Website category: sports
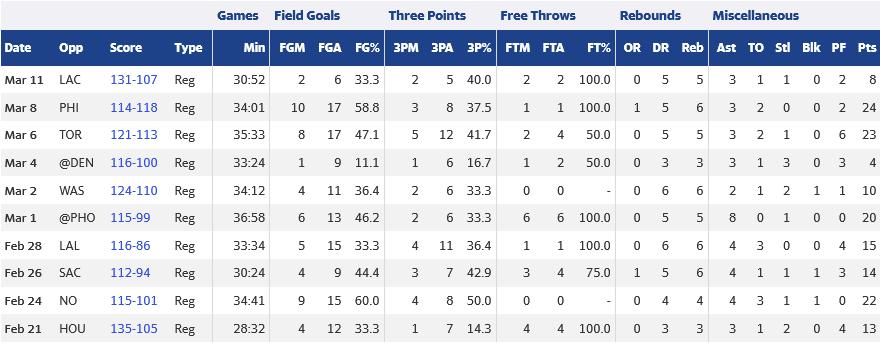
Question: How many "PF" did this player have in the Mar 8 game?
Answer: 2

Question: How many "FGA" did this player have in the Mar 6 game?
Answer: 17

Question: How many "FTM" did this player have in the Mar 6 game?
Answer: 2

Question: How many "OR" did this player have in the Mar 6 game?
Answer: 0

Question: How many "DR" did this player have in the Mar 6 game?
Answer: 5

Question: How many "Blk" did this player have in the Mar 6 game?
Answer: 0

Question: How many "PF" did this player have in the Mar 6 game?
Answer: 6

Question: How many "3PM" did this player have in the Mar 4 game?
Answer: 1

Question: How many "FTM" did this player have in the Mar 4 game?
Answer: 1

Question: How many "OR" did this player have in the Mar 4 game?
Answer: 0

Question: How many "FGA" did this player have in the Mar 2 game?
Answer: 11

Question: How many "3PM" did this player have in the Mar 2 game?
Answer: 2

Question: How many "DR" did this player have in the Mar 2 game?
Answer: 6

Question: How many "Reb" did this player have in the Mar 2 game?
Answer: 6

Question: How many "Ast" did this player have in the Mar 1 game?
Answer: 8

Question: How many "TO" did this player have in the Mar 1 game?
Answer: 0

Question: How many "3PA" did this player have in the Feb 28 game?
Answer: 11

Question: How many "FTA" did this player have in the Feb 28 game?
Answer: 1

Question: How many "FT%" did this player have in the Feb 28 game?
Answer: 100.0

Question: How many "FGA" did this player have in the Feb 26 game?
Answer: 9

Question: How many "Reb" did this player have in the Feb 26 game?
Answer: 6

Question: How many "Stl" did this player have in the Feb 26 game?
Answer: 1

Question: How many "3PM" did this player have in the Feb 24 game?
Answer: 4

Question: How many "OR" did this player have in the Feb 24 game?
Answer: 0

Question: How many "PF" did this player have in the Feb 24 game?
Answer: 0

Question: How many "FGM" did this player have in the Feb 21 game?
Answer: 4

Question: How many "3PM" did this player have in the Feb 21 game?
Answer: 1

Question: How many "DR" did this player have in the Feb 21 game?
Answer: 3

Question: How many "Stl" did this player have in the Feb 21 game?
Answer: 2

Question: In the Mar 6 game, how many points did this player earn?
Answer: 23

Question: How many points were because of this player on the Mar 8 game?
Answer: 24

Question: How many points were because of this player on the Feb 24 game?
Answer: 22

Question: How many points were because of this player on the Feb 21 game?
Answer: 13